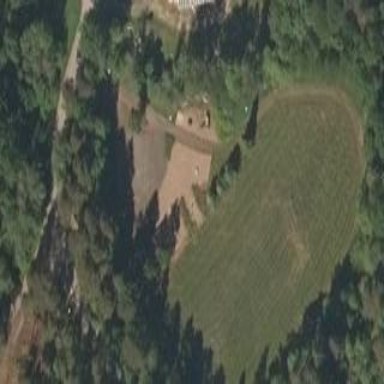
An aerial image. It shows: Unpaved playground area.